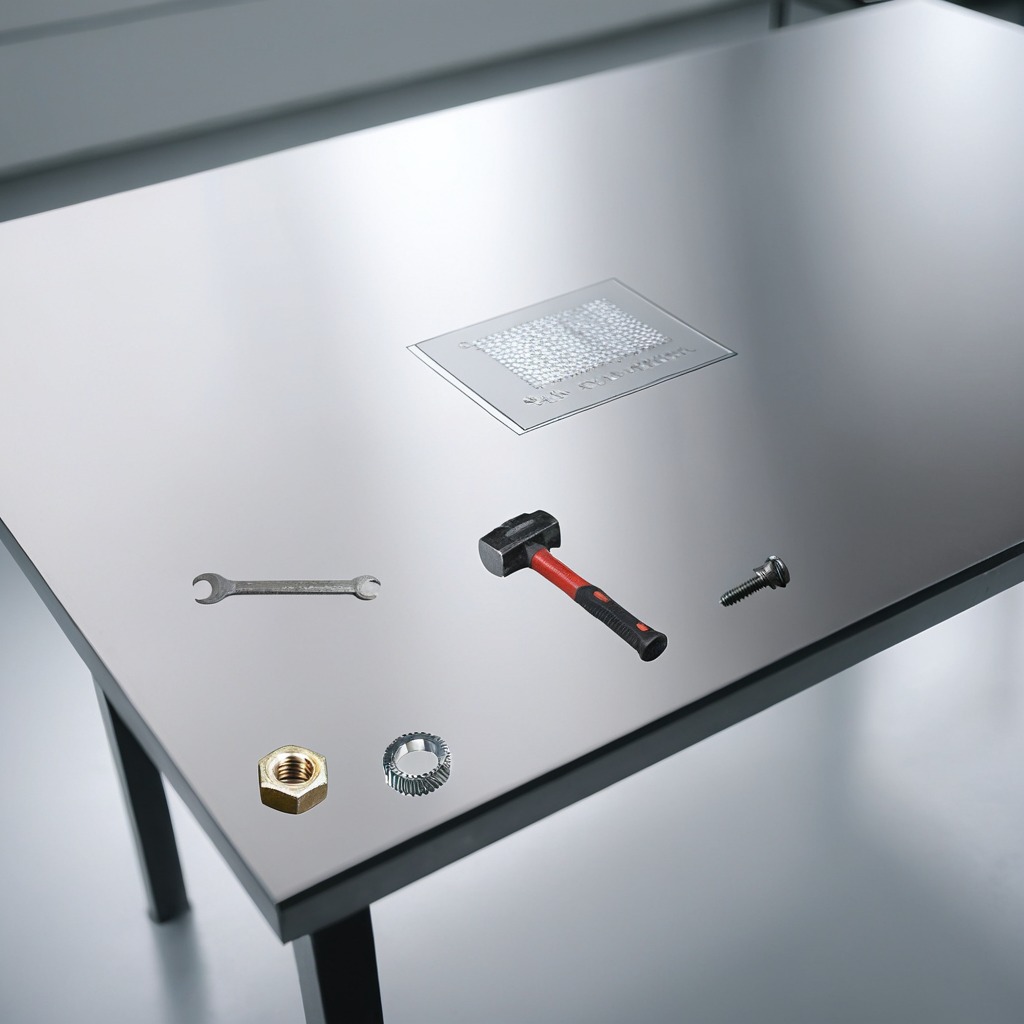
A steel gear with teeth, a metal machine screw, a hammer, a metal nut, and a wrench are lying on a stainless steel table in a high-end prototyping lab.